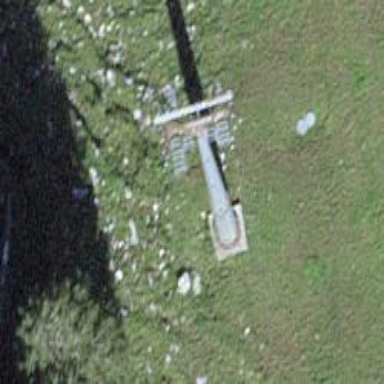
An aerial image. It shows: Pylon for aerialway.